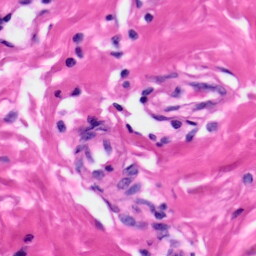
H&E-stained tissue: Skin